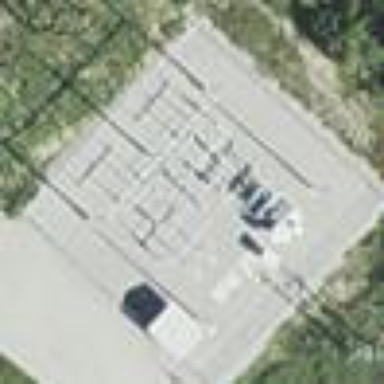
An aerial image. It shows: Power substation enclosed by fence.